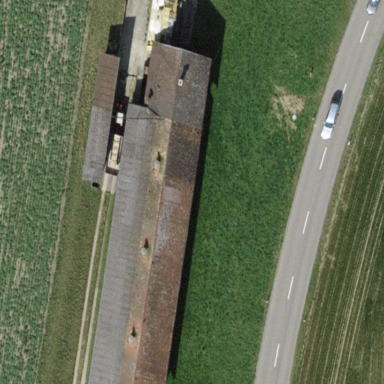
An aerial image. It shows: Farmyard area.